Field crop: tomato
Growth stage: 1
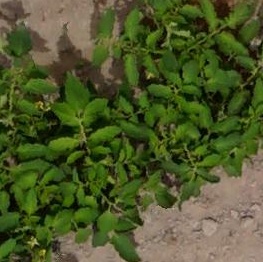
Species: tomato